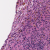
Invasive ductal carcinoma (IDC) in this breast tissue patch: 0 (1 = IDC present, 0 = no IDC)